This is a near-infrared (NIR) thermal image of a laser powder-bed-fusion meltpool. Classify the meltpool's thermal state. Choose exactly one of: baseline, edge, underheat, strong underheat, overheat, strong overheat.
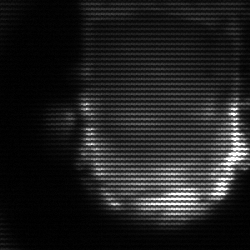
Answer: baseline